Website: bh-photo
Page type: review-order
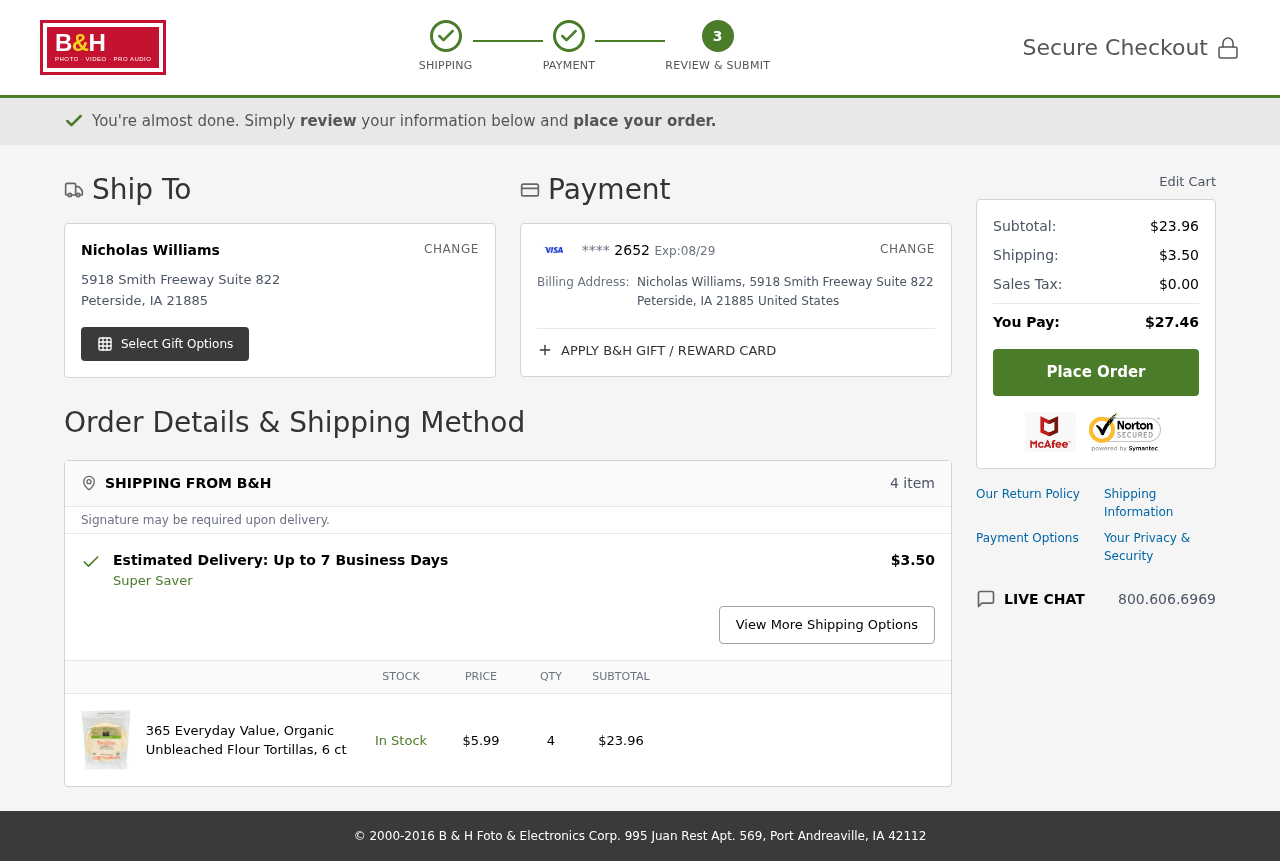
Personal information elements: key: PII_CARD_EXPIRY
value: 08/29
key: PII_CARD_LAST4
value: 2652
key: PII_CITY
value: Peterside
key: PII_COUNTRY
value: United States
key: PII_FULLNAME
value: Nicholas Williams
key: PII_POSTCODE
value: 21885
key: PII_STATE_ABBR
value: IA
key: PII_STREET
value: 5918 Smith Freeway Suite 822
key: PII_FULLNAME2
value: Nicholas Williams
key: PII_STREET2
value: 5918 Smith Freeway Suite 822
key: PII_CITY2
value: Peterside
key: PII_STATE_ABBR2
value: IA
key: PII_POSTCODE2
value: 21885
Product elements: key: PRODUCT1_NAME
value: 365 Everyday Value, Organic Unbleached Flour Tortillas, 6 ct
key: PRODUCT1_PRICE
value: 5.99
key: PRODUCT1_QUANTITY
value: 4
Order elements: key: ORDER_NUM_ITEMS
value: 4 item
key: ORDER_SHIPPING_COST
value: $3.50
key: ORDER_SUBTOTAL
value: $23.96
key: ORDER_SUBTOTAL2
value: $23.96
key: ORDER_SHIPPING_COST2
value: $3.50
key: ORDER_TAX
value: $0.00
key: ORDER_TOTAL
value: $27.46